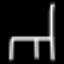
Label: chair